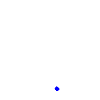
Particle: pion